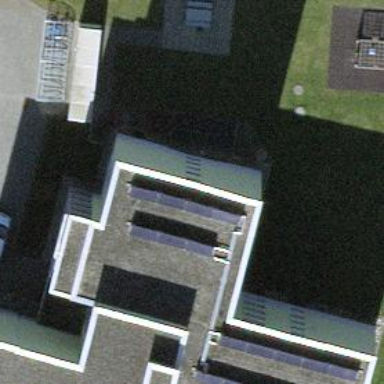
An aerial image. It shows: Solar power generator with photovoltaic panels.